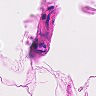
Metastatic tissue present: no